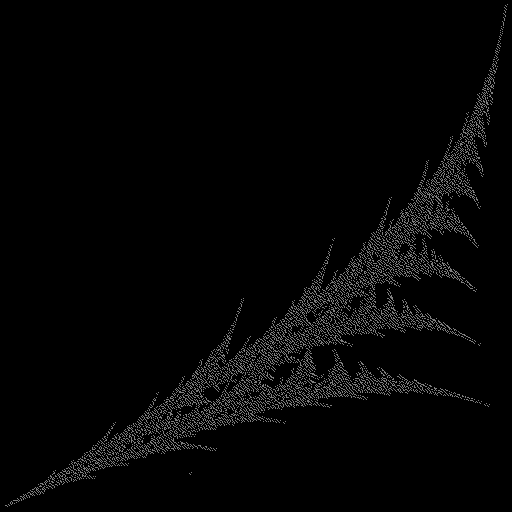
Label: umbrellafern